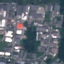
Label: Industrial